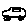
Label: car